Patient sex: M
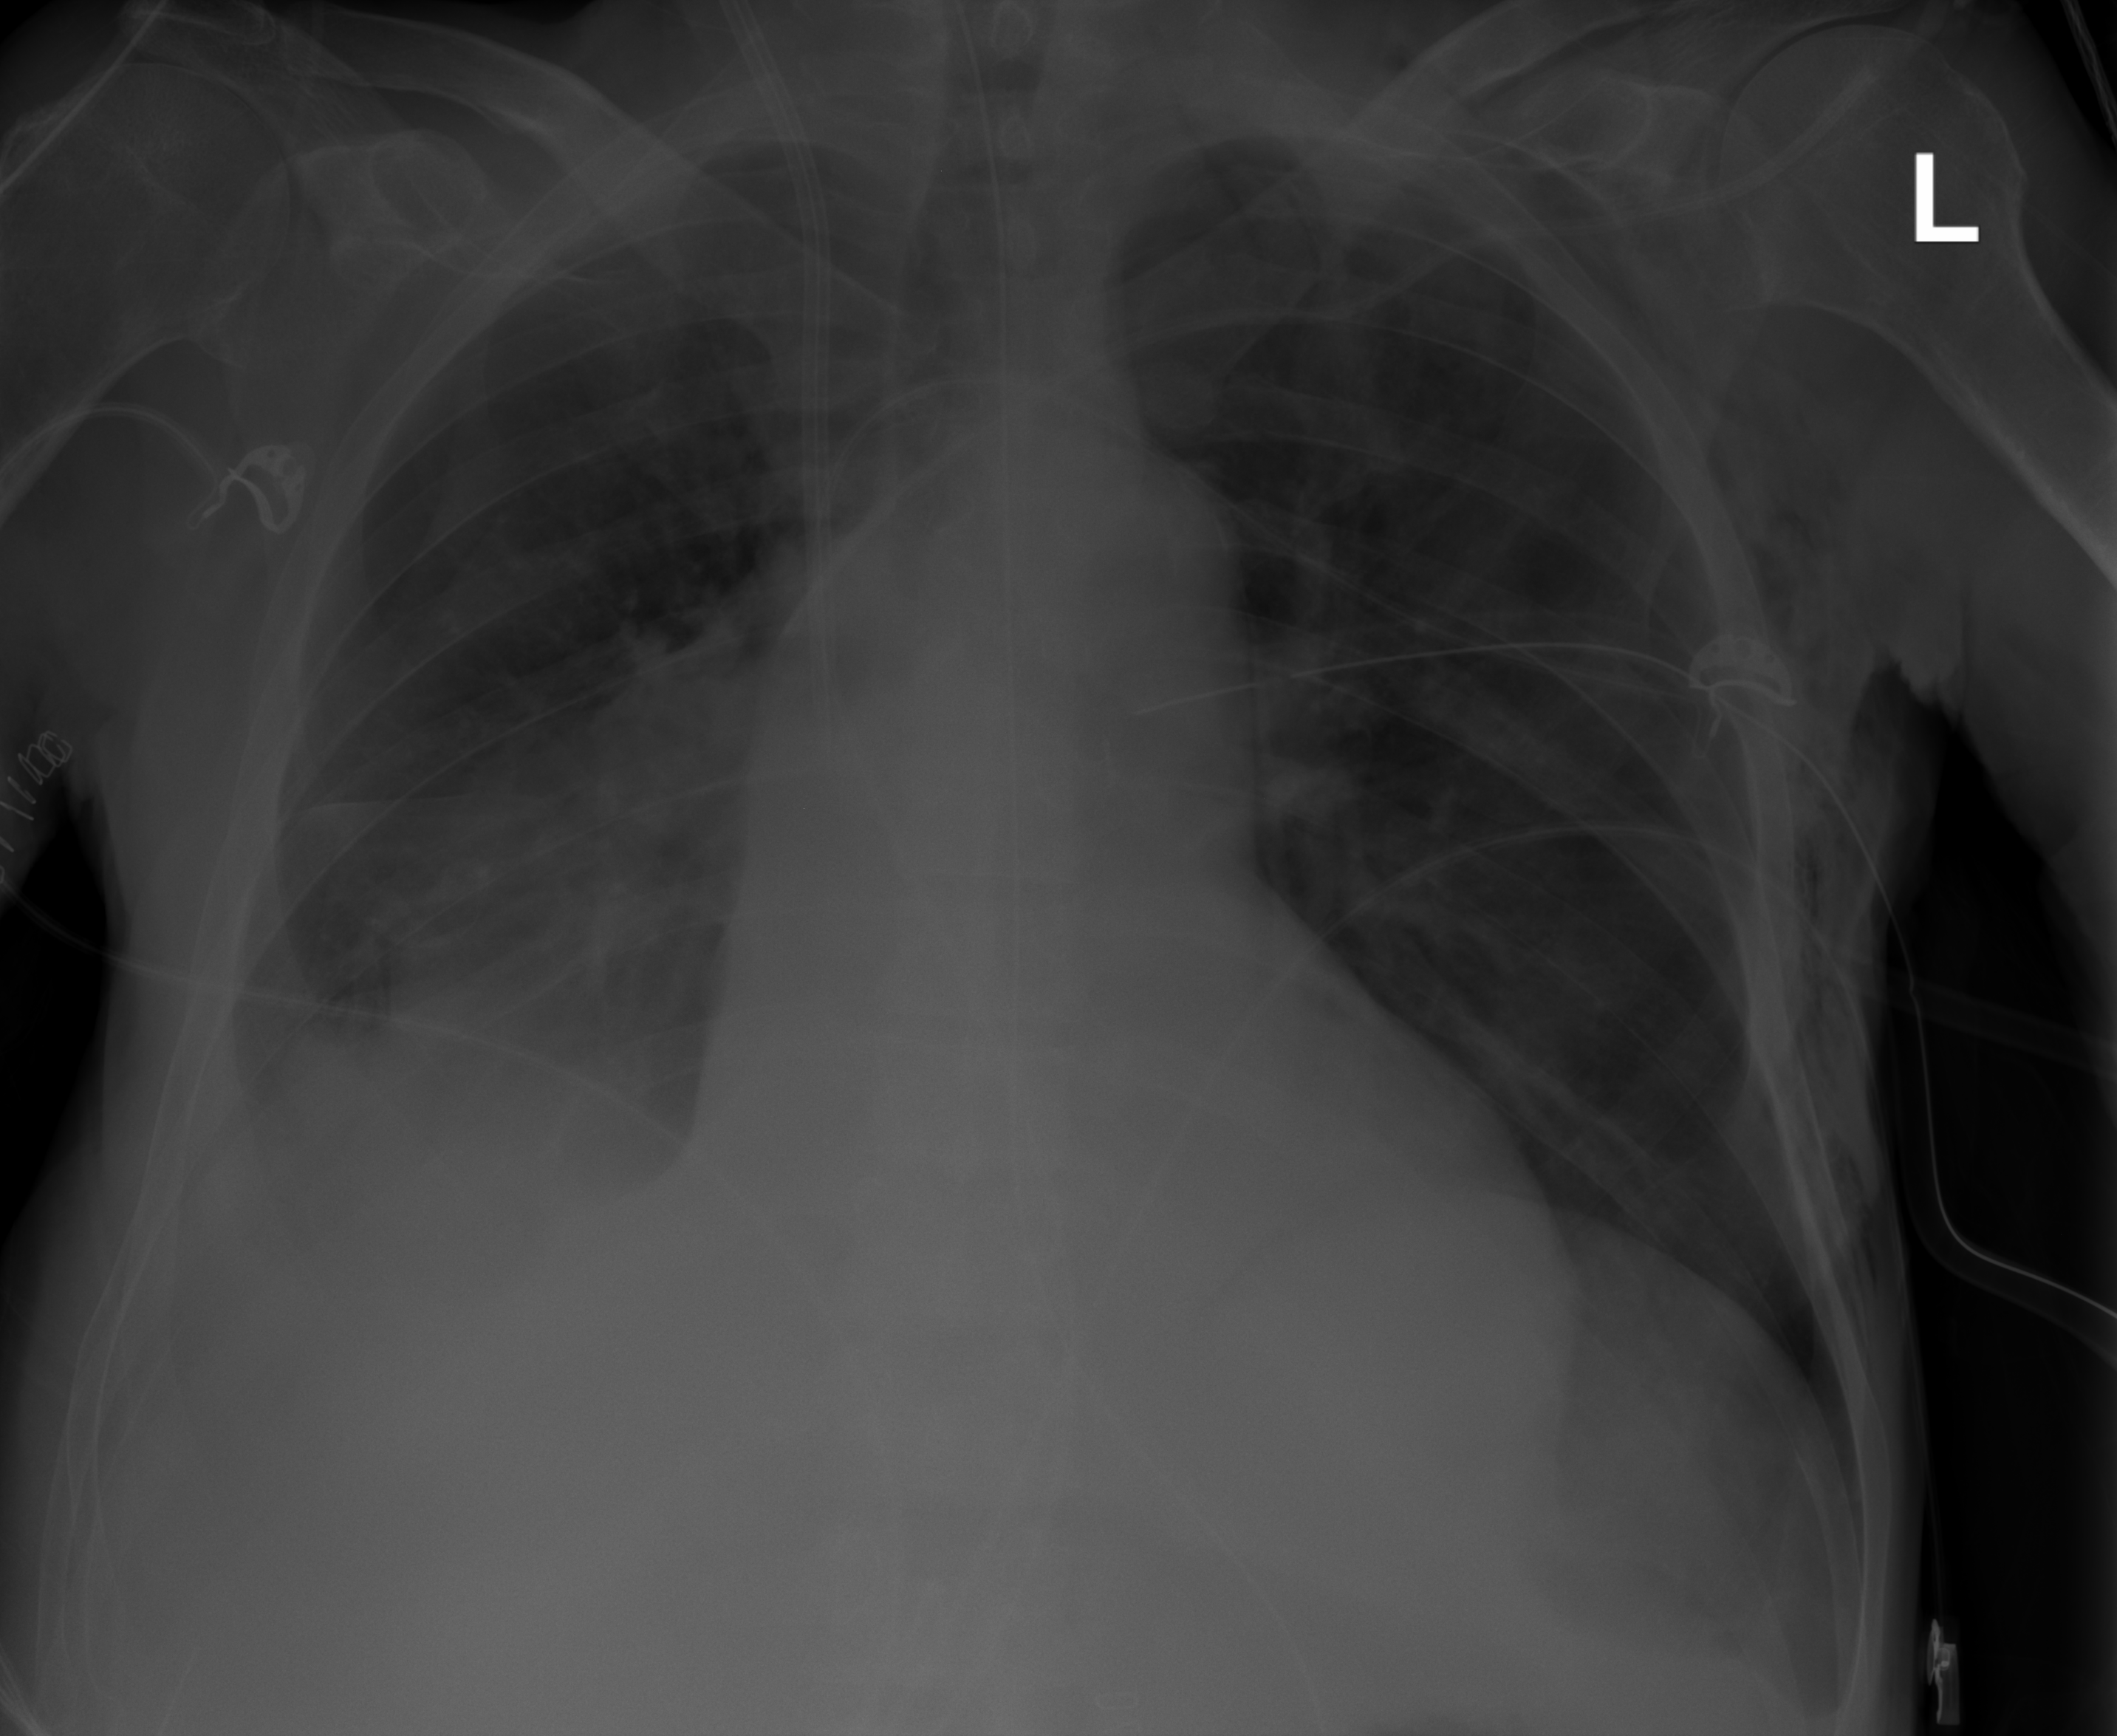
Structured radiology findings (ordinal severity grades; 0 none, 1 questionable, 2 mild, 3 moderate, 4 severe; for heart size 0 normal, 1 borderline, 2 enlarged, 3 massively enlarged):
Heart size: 2
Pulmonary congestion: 0
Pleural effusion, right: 2
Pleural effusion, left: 0
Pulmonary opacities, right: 0
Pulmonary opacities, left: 0
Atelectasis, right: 2
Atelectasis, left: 0